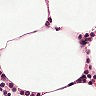
Metastatic tissue present: no